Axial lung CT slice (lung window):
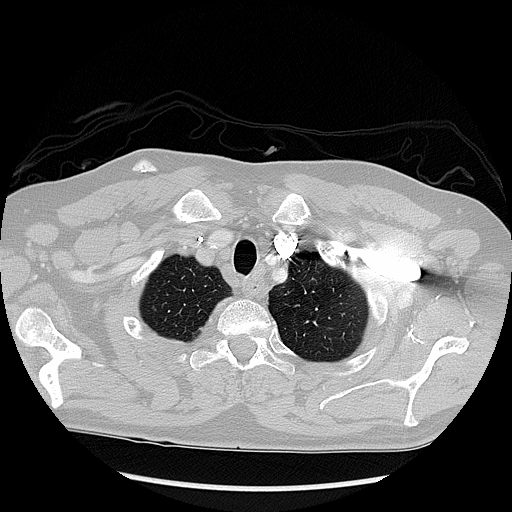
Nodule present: no